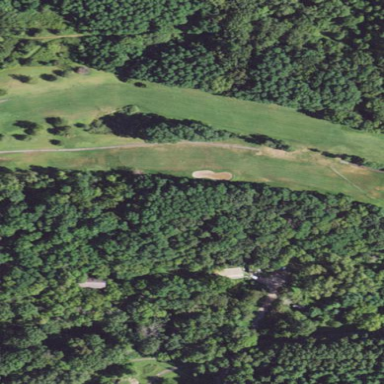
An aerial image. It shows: Rough grassy area used for golf.